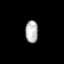
Tissue: skin
Cell type: Epithelial cells
Senescence score: 0.2647
Nuclear area (px): 280
Mean DAPI intensity: 178.157